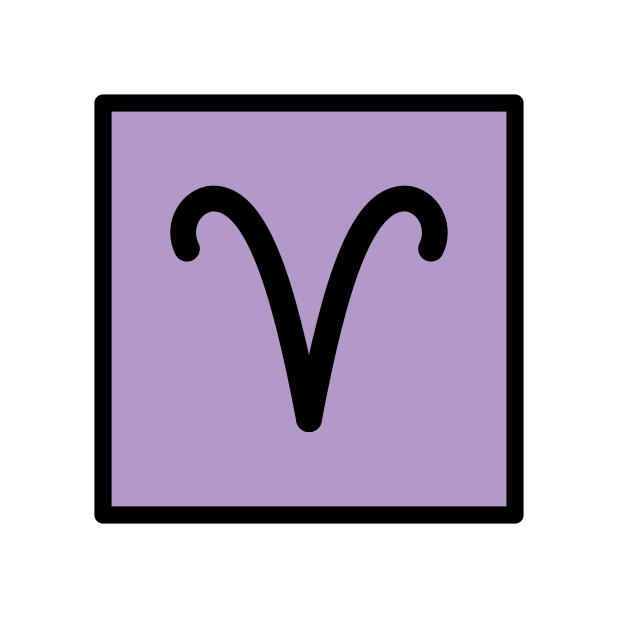
Aries